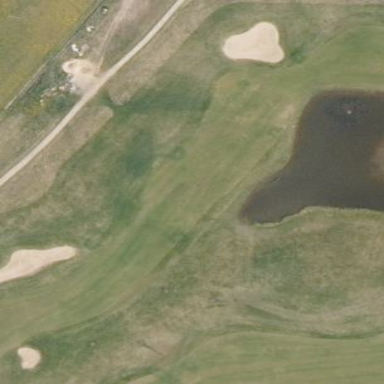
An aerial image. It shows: Golf fairway surrounded by grass.